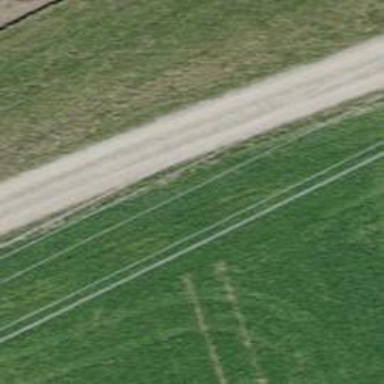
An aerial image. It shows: Track with compacted grade2 surface.